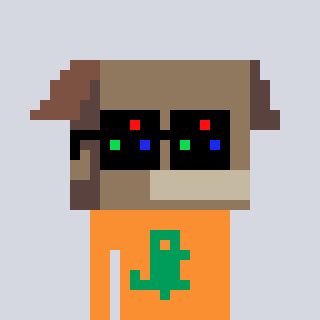
a pixel art character with square black sunglasses, a box-shaped head and a orange-colored body on a cool background